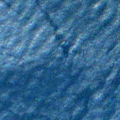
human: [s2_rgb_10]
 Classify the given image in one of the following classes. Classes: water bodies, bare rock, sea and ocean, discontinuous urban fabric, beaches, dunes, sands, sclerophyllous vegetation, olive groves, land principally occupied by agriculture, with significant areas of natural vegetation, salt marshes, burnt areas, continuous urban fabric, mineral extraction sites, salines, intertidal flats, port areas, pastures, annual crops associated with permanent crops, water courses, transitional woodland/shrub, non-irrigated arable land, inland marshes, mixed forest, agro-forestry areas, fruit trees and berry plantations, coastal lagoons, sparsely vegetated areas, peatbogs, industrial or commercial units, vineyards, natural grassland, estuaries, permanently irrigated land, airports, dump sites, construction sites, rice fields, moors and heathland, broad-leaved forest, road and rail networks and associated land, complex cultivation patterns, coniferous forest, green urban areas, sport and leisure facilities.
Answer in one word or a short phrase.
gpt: sea and ocean